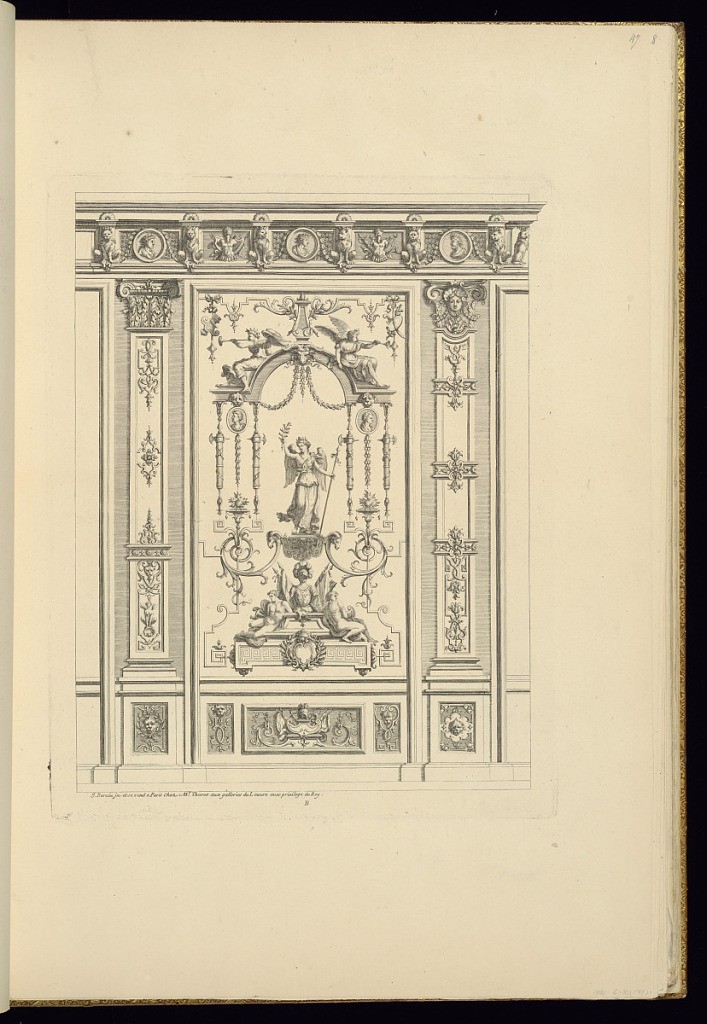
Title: Framed Panel Design of Grotesque Ornamentation
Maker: Jean Berain, the elder, French, 1640-1711
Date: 1711
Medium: Engraving on laid paper
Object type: Bound print
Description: Design for a framed panel of grotesque ornamentation. The central composition features a winged female figure holding a spear and a branch, standing on a pedestal of scrolling goat heads and underneath a baldachin flanked by two horn-blowing angels. Below this central figure are two reclining male nudes surrounded by military attributes. The frame features portrait medallions, lions, military trophies, masks, strapwork, acanthus leaves, and sphinxes. The plate is signed.